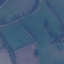
Land use / land cover class: Pasture